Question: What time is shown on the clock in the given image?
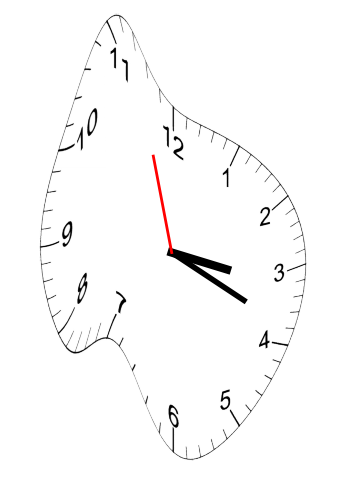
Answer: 03:18:57